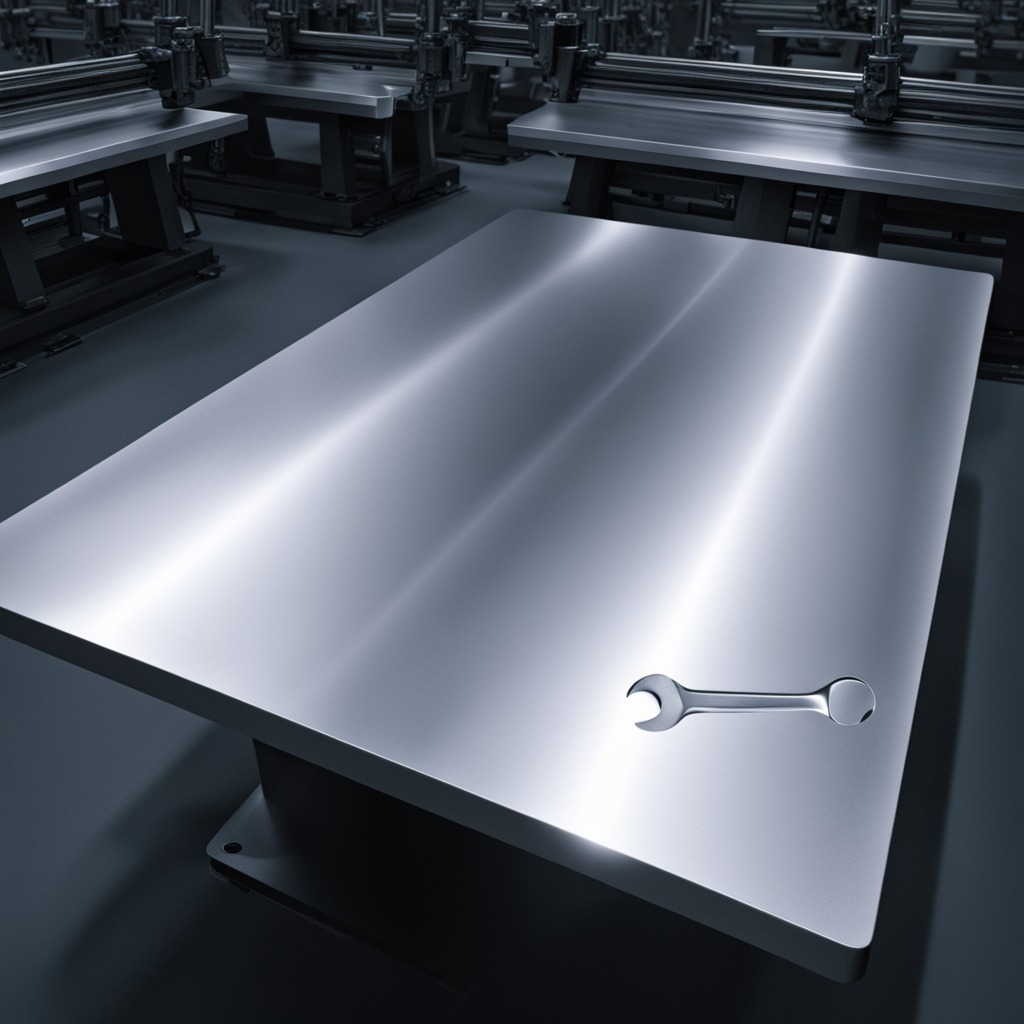
A wrench lies on the tabletop in the basement.